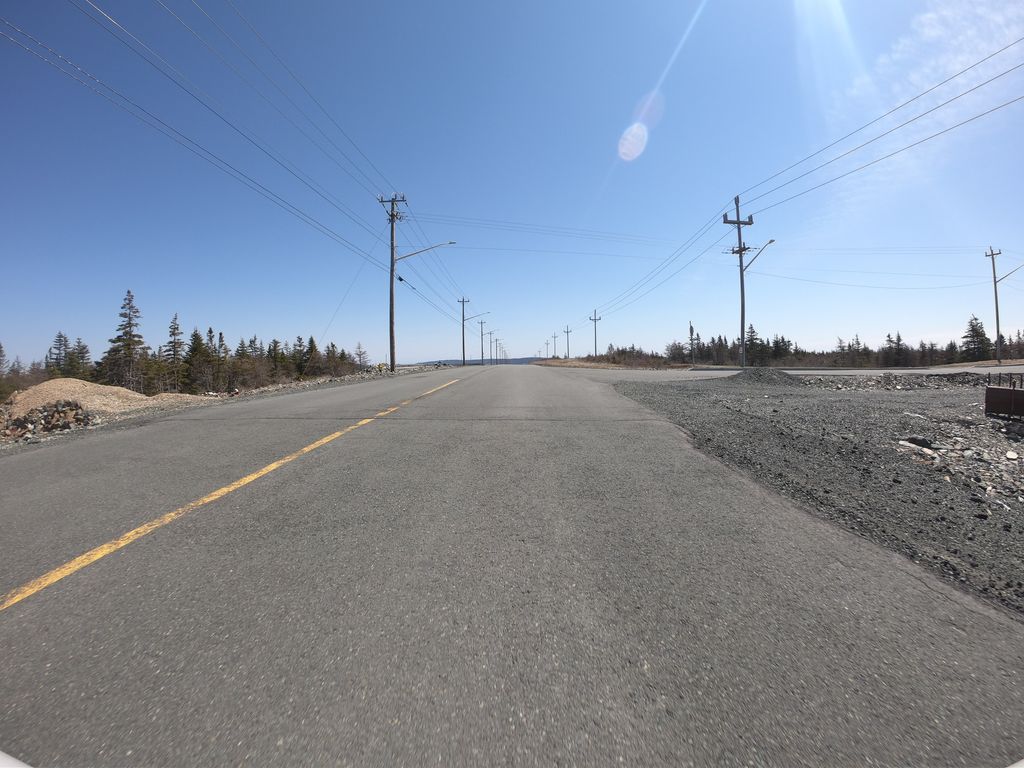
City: st_johns